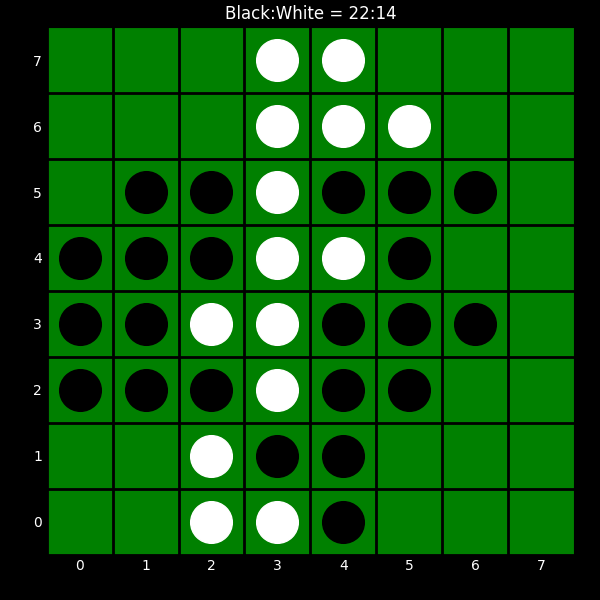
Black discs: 22
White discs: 14